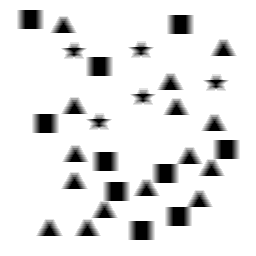
Squares: 10
Triangles: 15
Stars: 5
Total shapes: 30